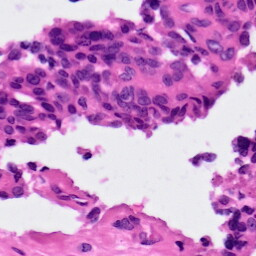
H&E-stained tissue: Ovarian